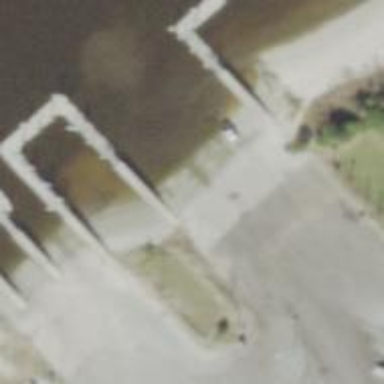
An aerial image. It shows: Slipway on leisure land.